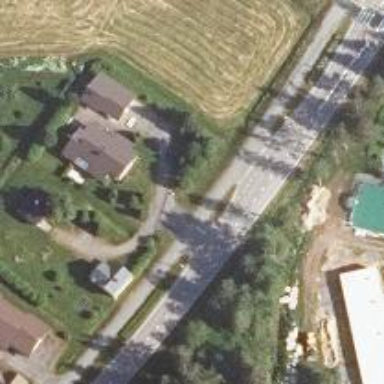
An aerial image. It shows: Cycleway.